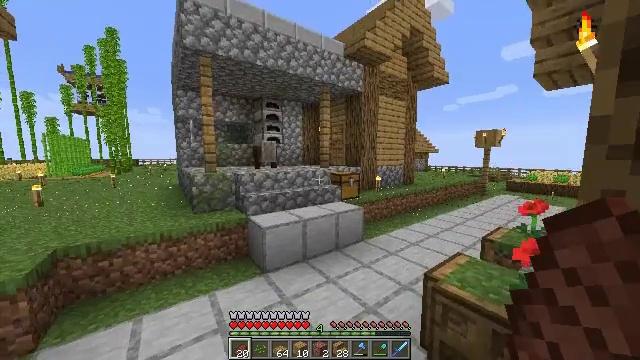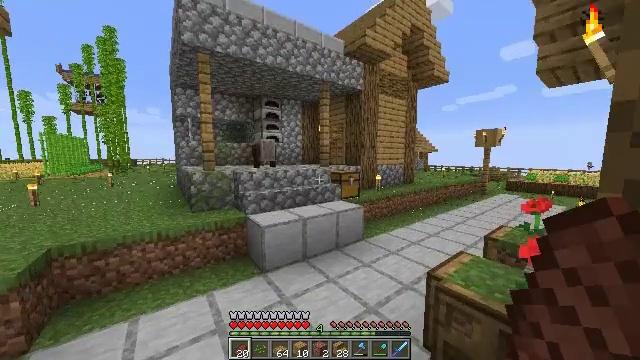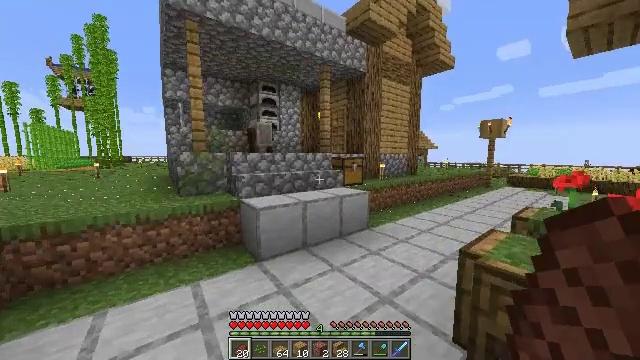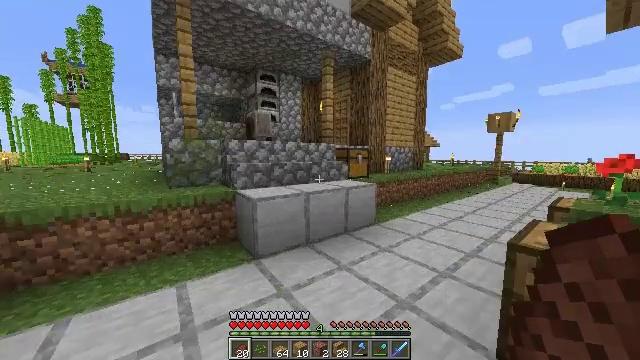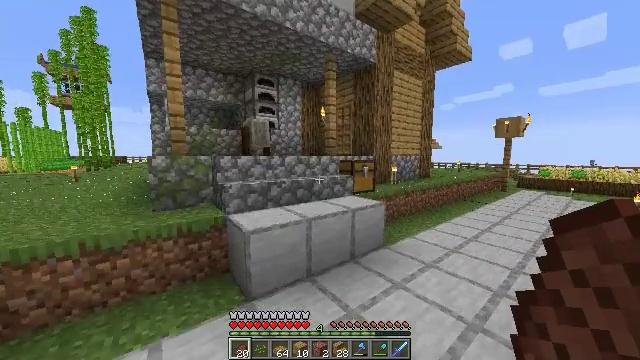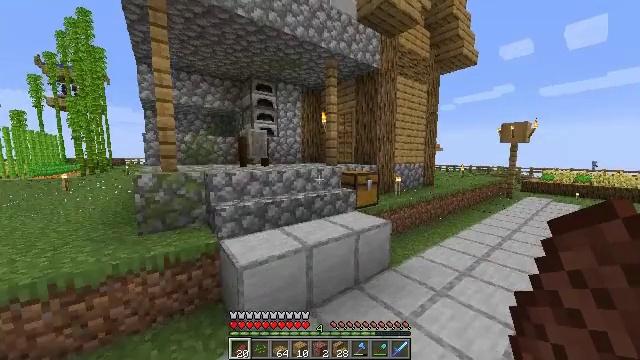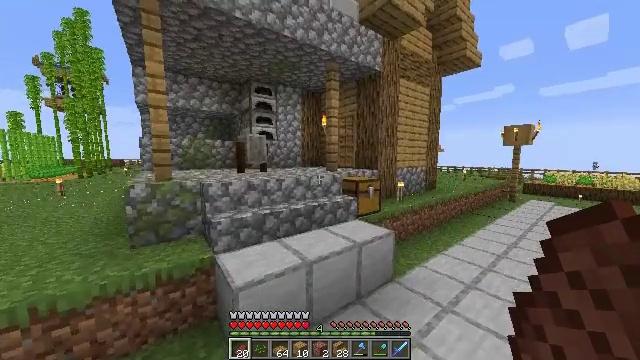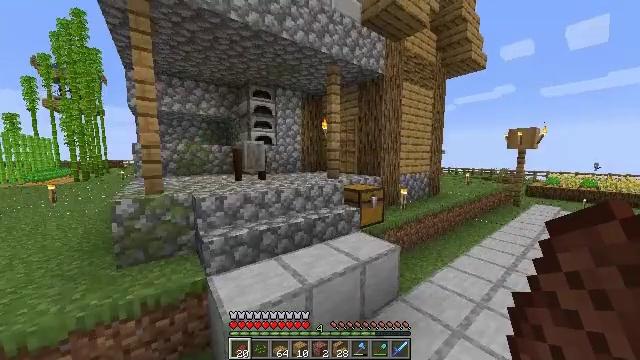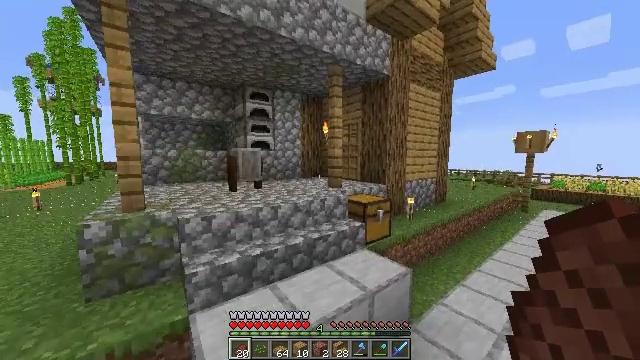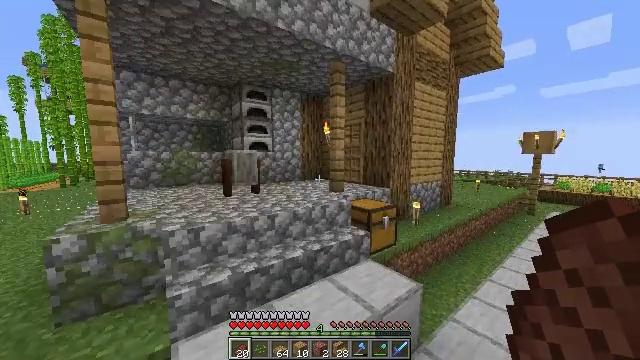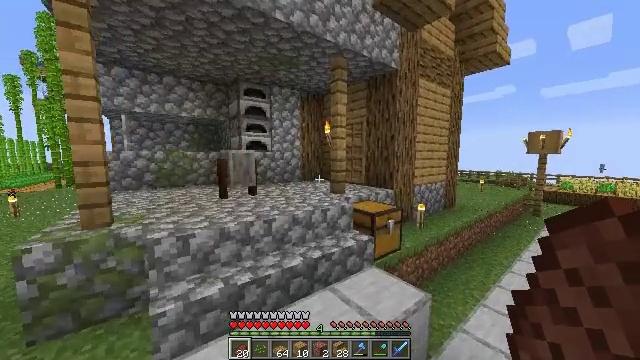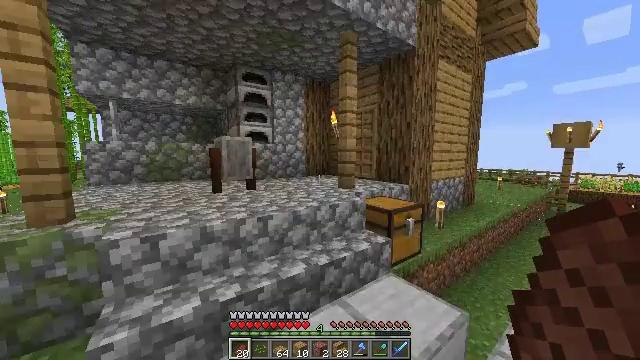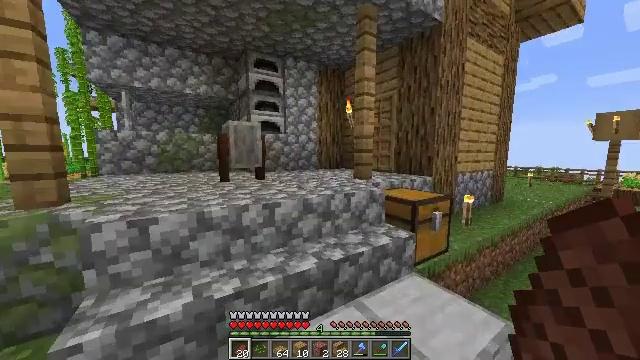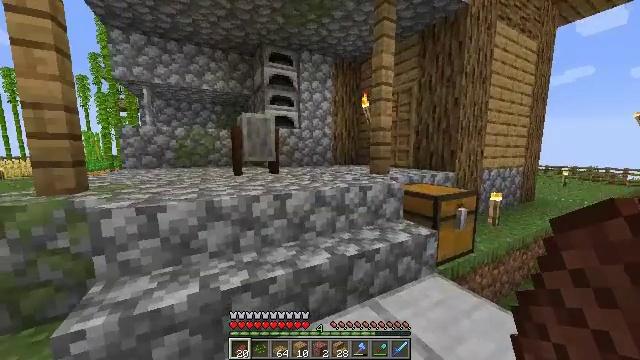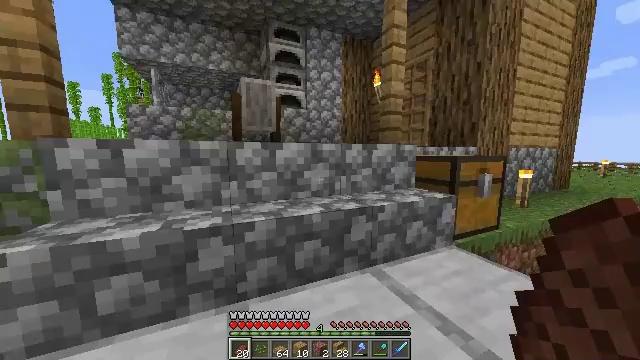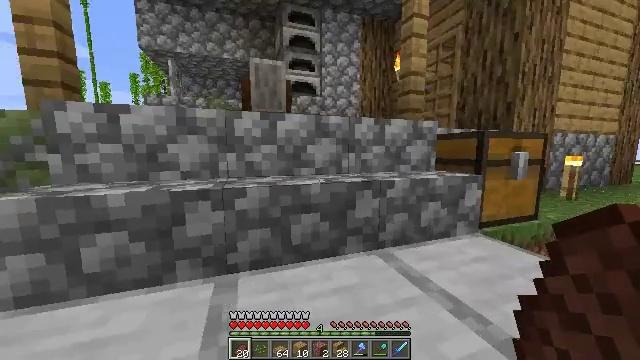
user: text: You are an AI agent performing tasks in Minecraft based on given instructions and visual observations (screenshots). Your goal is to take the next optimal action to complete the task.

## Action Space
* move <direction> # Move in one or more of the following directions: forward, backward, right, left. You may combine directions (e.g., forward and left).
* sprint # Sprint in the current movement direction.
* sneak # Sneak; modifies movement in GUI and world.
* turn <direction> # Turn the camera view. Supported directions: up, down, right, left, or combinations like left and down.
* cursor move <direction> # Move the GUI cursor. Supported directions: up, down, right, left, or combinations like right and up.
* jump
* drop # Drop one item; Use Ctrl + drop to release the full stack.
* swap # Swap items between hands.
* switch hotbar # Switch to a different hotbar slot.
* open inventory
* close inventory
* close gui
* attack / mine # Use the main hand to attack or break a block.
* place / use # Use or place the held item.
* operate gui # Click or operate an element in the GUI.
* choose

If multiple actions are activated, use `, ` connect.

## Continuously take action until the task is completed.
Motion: motion action
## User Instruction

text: Turn clay into a brick by smelting it.
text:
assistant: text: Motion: move forward, jump
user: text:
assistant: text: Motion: move forward, jump
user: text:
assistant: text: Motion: move forward, sprint, jump
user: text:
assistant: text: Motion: move forward, sprint, jump
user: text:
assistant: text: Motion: move forward, sprint, jump
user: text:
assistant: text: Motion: move forward, sprint, jump
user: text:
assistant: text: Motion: move forward, sprint, jump
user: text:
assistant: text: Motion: move forward, jump
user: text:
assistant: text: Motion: move forward, jump
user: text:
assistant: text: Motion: move forward, jump
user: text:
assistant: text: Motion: move forward, turn left, jump
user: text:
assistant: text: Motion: move forward, turn left, jump
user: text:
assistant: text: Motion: move forward, turn left, jump
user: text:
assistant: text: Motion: move forward, sprint, turn left, jump
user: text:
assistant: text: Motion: move forward, sprint, turn left, jump
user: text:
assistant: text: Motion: move forward, sprint, turn left, jump
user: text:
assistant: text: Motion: move forward, sprint, jump
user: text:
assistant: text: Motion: move forward, jump
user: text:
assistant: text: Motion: move forward, jump
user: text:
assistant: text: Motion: move forward, jump
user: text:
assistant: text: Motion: move forward, turn left, jump
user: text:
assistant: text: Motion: move forward, turn left, jump
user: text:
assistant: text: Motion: move forward, sprint, turn left, jump
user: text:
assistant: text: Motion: move forward, sprint, turn left, jump
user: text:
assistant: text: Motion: move forward, sprint, turn left, jump
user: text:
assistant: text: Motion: move forward, sprint, turn left, jump
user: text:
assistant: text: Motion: move forward, jump
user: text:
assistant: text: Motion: move forward, jump
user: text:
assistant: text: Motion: move forward, jump
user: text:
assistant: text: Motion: move forward, jump